Field crop: maize
Growth stage: 2
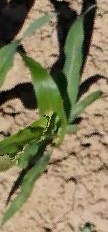
Species: maize